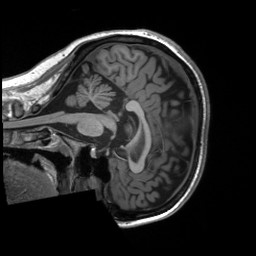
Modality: T1w
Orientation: sagittal
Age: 29
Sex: female
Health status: ill
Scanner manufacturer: siemens
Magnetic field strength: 3 T
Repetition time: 2.3 s
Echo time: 0.00232 s